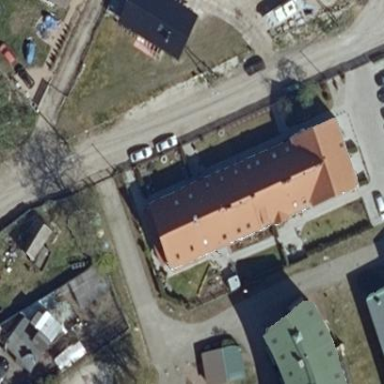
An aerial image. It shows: Residential building.